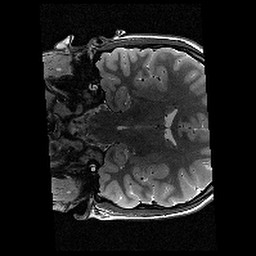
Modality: T2w
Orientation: coronal
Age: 13
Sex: female
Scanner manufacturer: siemens
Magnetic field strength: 3 T
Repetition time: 9.23 s
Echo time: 0.067 s